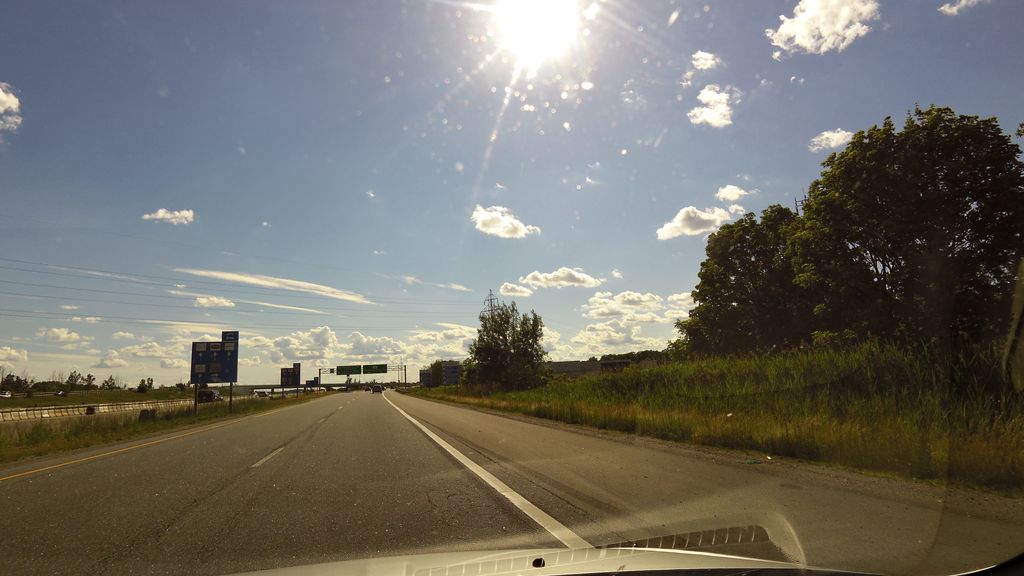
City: kitchener-waterloo